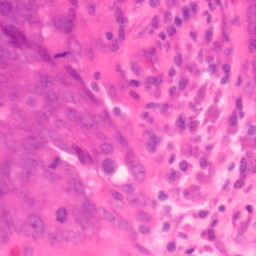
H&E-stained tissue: Colon